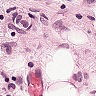
Metastatic tissue present: yes